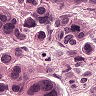
Metastatic tissue present: yes